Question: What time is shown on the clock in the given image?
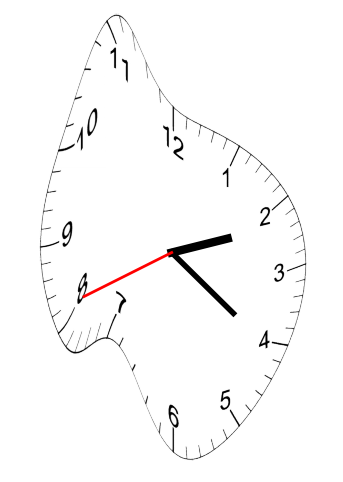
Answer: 02:20:41